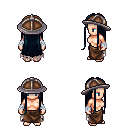
a pixel art fantasy rpg character, female body template, human, light skin, gray tattered cape, robe skirt, raven extra-long hairstyle, chain helm, white cloth bandages, four views (front, back, left, right), 2x2 character sprite sheet, small pixel art, hard edges, no anti-aliasing